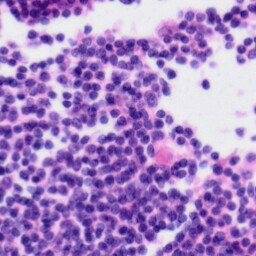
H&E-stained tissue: Tonsil